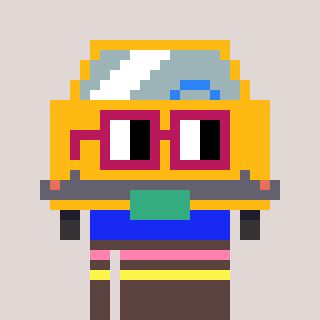
a pixel art character with square dark red glasses, a taxi-shaped head and a darkbrown-colored body on a warm background